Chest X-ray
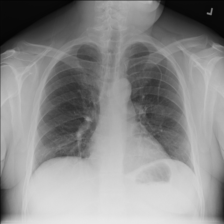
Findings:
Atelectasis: negative
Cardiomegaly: negative
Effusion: negative
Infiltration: negative
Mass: negative
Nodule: negative
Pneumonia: negative
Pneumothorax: negative
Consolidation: negative
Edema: negative
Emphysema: negative
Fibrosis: negative
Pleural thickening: negative
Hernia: negative